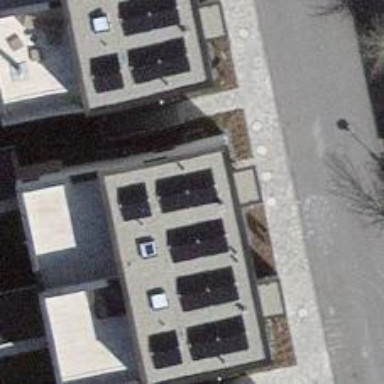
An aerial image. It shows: Solar power generator utilizing photovoltaic technology with solar photovoltaic panels.